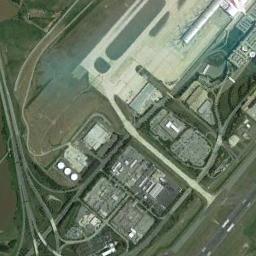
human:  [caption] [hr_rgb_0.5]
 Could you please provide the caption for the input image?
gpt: A huge complex airport with many runways and buildings .

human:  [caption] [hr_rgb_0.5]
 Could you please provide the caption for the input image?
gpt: There are two crossing runways here .

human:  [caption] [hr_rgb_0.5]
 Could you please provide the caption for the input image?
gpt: An airport with some runways and a terminal on the lawn and some buildings arranged neatly beside .

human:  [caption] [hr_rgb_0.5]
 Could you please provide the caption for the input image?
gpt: The airfield has a large space .

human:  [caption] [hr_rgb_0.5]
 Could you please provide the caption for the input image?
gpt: There is an airport in the middle of the field next to some buildings .